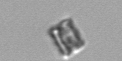
Label: Bacillariophyceae_morphotype1